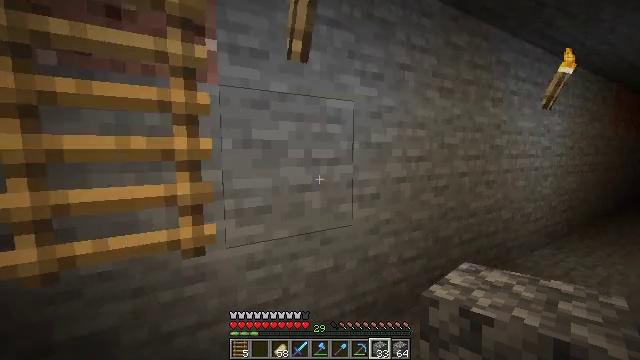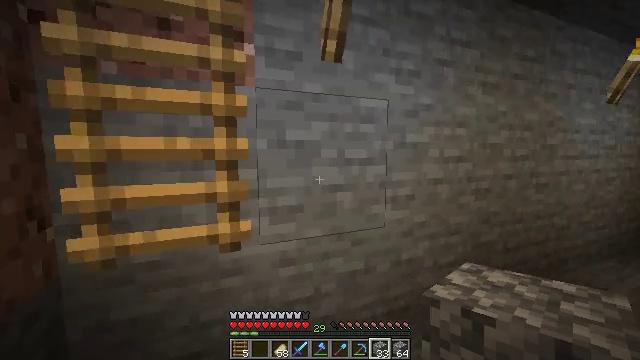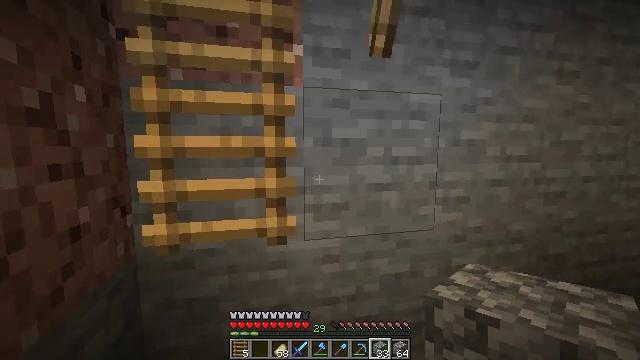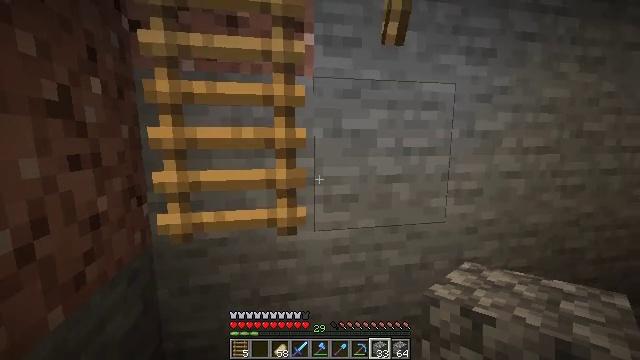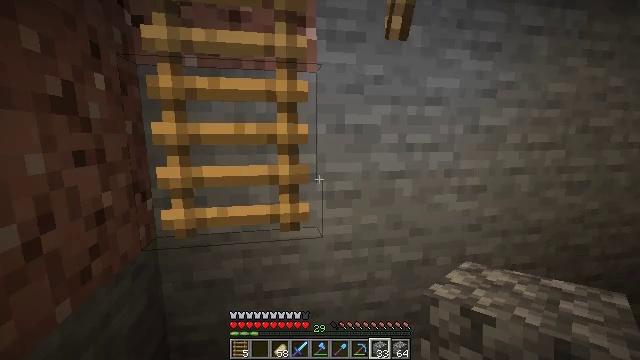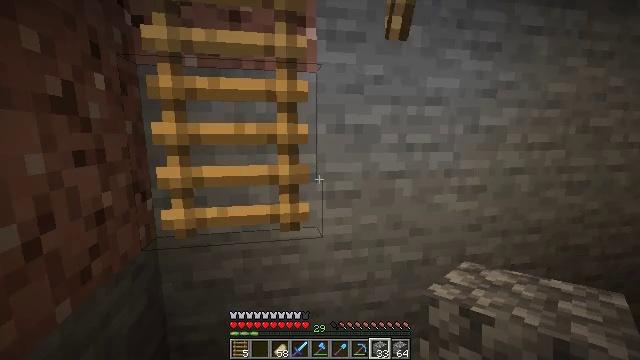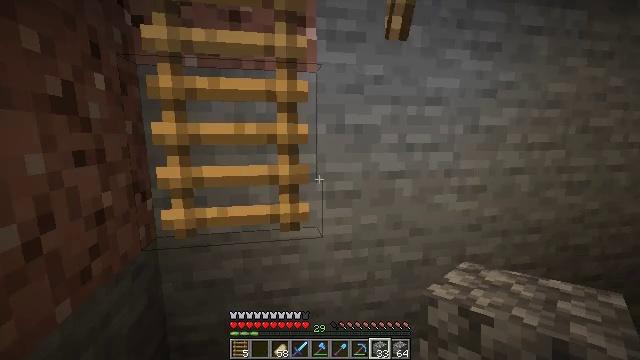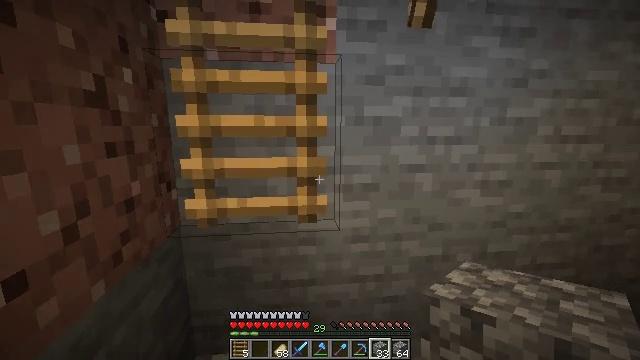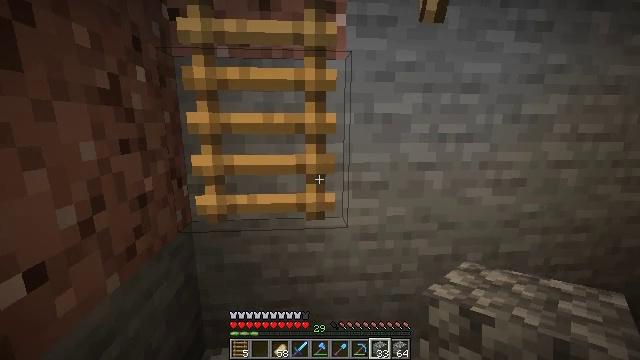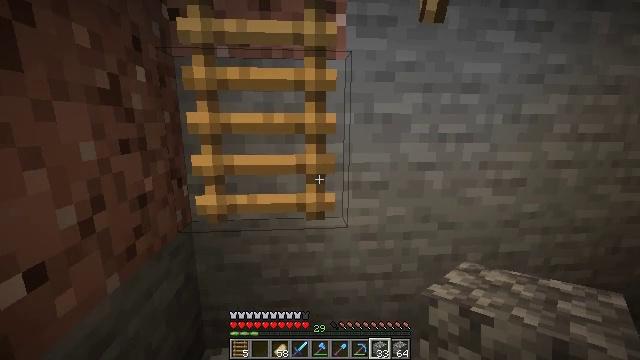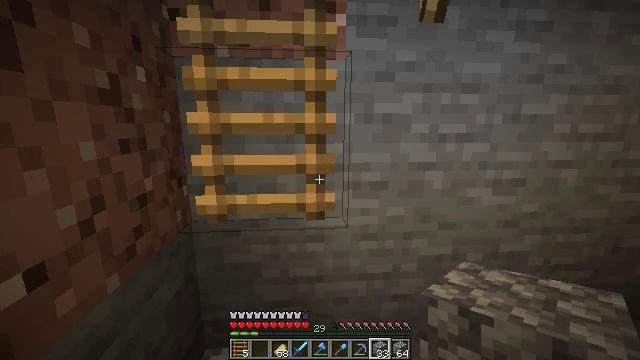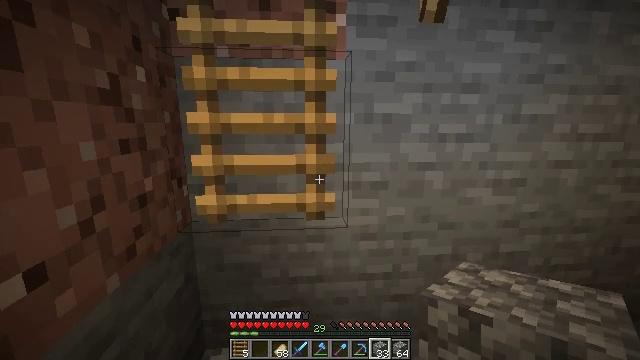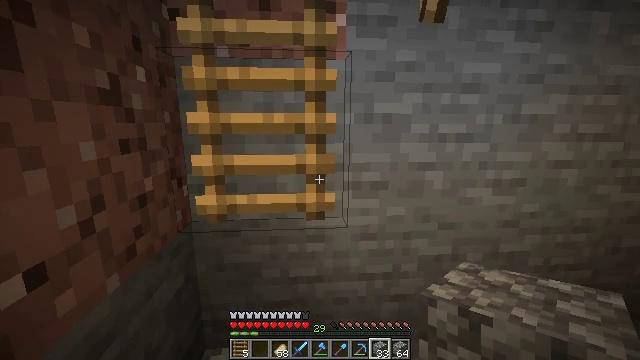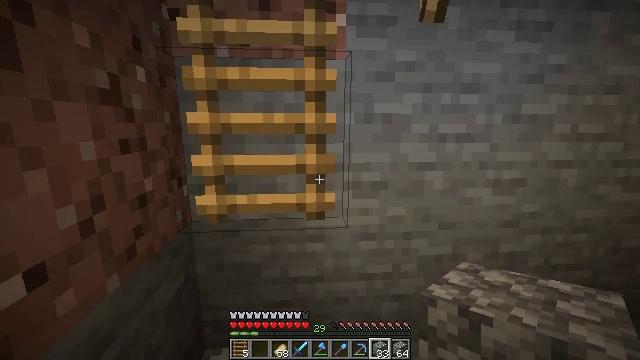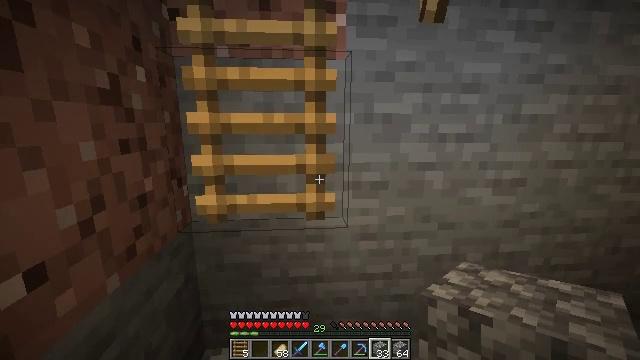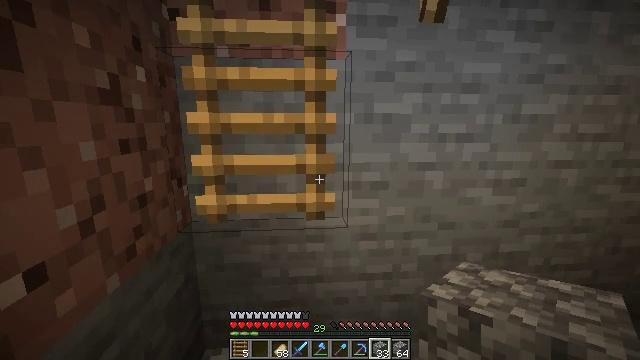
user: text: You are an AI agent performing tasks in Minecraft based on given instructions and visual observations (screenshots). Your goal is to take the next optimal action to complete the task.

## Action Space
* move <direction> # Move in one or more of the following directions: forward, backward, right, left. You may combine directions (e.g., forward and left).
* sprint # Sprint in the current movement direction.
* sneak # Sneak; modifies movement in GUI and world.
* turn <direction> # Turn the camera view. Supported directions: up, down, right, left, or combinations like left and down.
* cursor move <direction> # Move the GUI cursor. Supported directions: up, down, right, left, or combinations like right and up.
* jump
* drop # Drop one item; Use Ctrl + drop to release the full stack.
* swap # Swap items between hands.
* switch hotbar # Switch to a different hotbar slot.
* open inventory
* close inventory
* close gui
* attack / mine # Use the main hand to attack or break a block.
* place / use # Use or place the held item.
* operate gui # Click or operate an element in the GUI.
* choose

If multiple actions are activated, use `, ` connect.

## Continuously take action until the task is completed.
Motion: motion action
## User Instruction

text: Collect the ladder block.
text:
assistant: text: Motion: turn left
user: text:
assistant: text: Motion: turn left
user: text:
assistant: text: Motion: turn left and down
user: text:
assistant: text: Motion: no_op
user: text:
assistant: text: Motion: no_op
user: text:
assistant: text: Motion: no_op
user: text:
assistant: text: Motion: turn left and down
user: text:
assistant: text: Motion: turn left
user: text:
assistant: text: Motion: no_op
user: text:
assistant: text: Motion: no_op
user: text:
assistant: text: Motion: no_op
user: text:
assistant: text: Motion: no_op
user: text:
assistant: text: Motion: no_op
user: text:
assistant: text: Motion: no_op
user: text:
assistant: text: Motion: no_op
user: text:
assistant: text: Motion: no_op
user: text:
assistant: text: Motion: no_op
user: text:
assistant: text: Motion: no_op
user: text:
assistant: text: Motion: no_op
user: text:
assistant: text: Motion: no_op
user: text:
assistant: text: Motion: no_op
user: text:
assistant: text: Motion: no_op
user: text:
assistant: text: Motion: no_op
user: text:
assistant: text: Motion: no_op
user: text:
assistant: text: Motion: no_op
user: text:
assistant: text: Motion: no_op
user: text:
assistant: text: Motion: no_op
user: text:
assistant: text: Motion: no_op
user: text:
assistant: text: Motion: no_op
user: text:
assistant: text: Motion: turn left and up